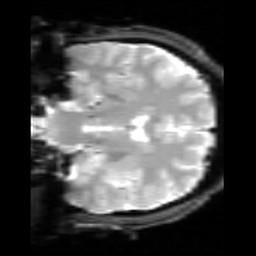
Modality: inplaneT2
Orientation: coronal
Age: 22
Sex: male
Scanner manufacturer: siemens
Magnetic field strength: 2.894 T
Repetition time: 5 s
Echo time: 0.033 s